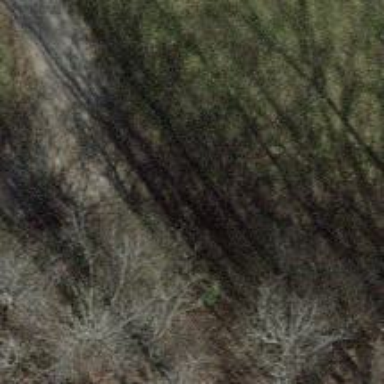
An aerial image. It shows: Brown bench in the vicinity.